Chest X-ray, PA view. Patient: 55 years old, sex M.
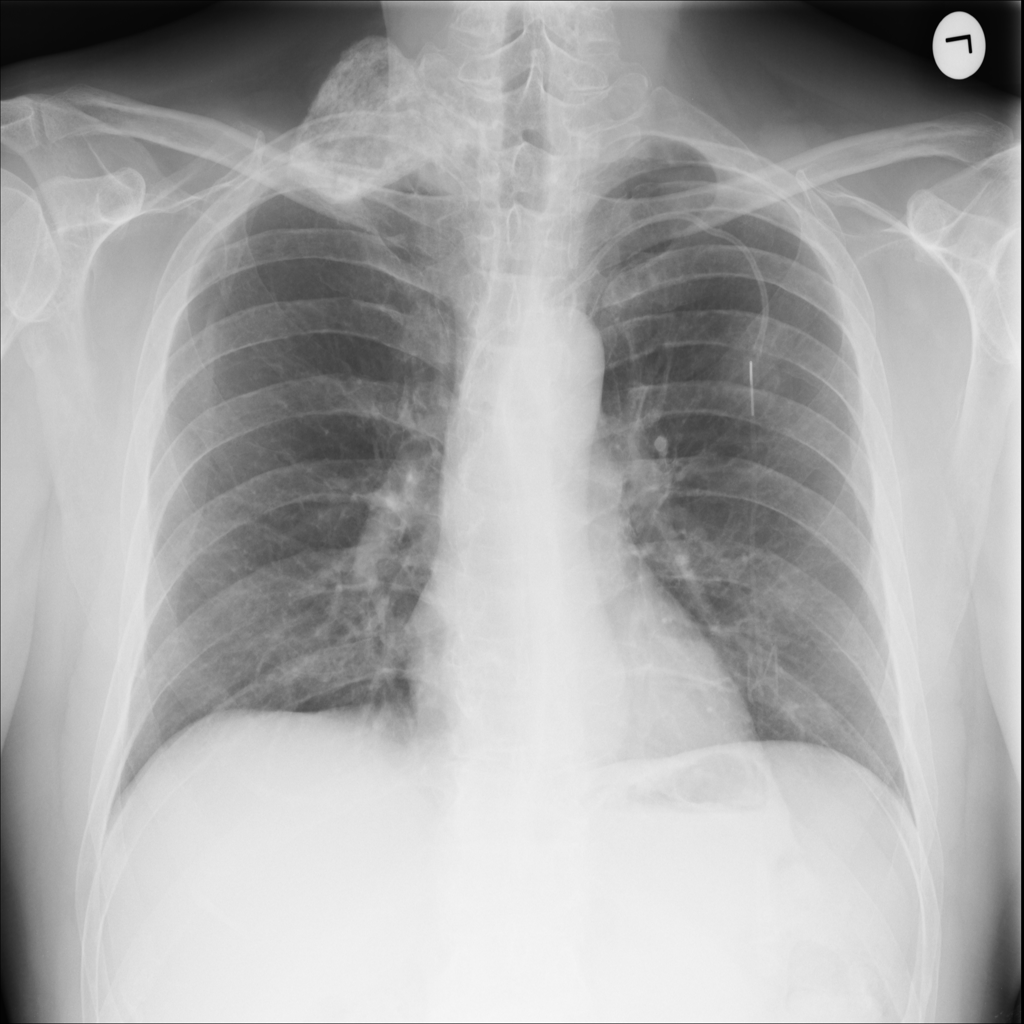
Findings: No Finding